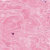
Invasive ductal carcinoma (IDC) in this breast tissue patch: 0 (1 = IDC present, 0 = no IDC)